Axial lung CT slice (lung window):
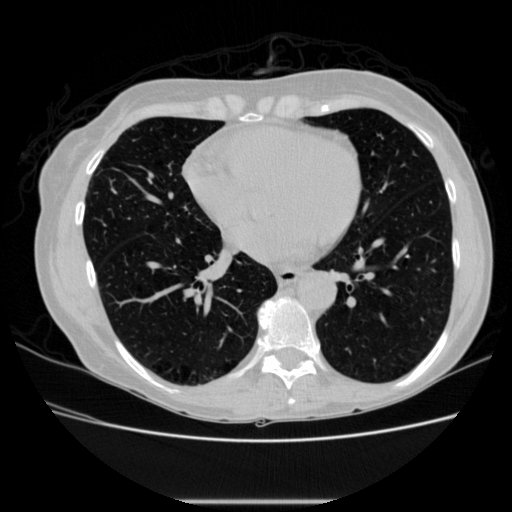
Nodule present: no